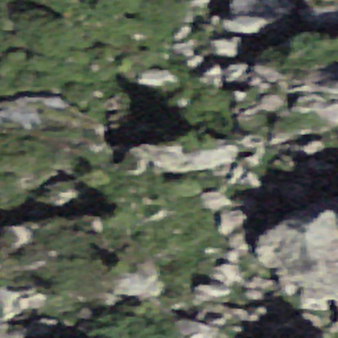
Label: bouldering_area